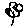
Label: flower